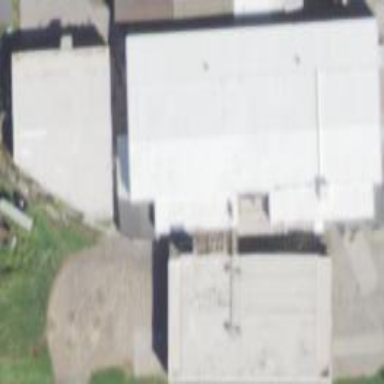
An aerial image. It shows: Industrial building.